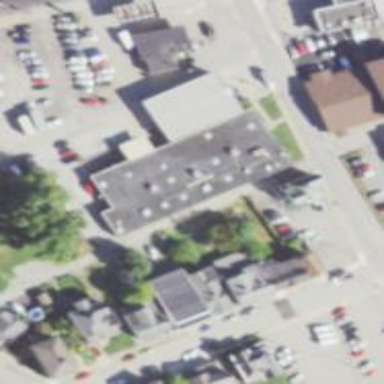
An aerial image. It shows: Government office building.